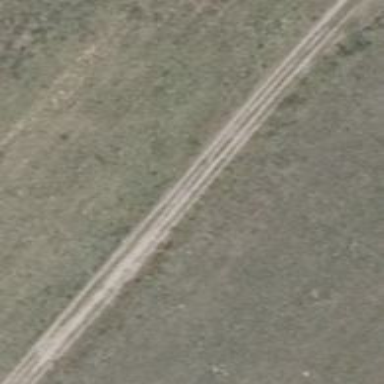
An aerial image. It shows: Track with sand surface of grade3 quality.